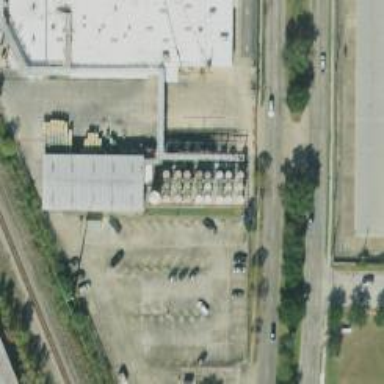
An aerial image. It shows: Storage tank with man-made structure.